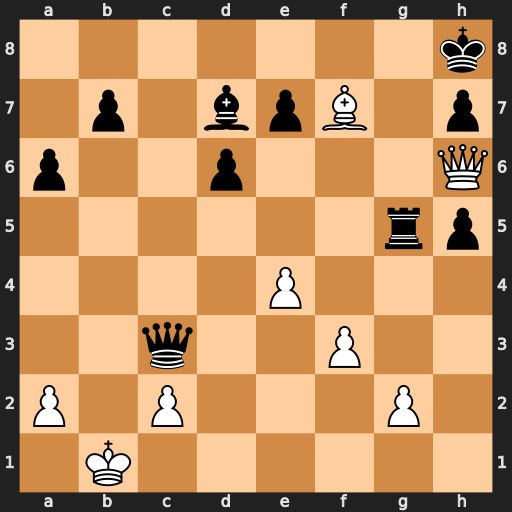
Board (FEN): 7k/1p1bpB1p/p2p3Q/6rp/4P3/2q2P2/P1P3P1/1K6
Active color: w
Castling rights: -
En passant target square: -
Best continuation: Qf8+ Rg8 Qxg8#